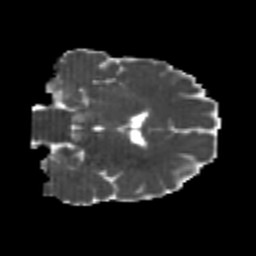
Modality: MD
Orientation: coronal
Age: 22
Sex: male
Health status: healthy
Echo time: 0.074 s